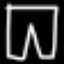
Label: pants